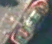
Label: Towing_vessel